Question: I have two closed QPolygonFs and I need to find out whether their edges (that is their contours) intersect. As these polygons may be included in one another, looking simply at the intersection of the polygons does not work.
PyQt5 has a built-in function for checking if a point is on the contourline of the polygon, contains(QPointF(x,y)). Thus, it seemed obvious to use this method for each point in the QPolygonF:
'''
def check_if_two_polygons_share_contour(polygon1,polygon2):
for i in range(polygon1.size()):
if polygon2.contains(QPointF(polygon1[i].x(),polygon1[i].y()))
print("polygon contours touch!")
return 1
return 0
'''
However, as my QPolygons are made up only of their cornerpoints, this does not work.
It seems like the logical next step to get all of the points that make up the QPolygonF's contour, and run the same function on it (iso polygon1.size()).
How should one go about this?
To illustrate the concept a bit better, the function should return 1 for the 1st, 4th and 5th illustration in the image below.

---
Edit: Added some code here to show that some of the suggested answers do not work.
Input:
Function suggested by @alec:
'''
def check_if_two_polygons_share_contour(polygon1,polygon2):
polygon = polygon1.intersected(polygon2)
return polygon and polygon not in (polygon1, polygon2)
'''
Logic suggested by @Yves Daoust:
'''
def line_intersection(line1, line2):
xdiff = (line1[0][0] - line1[1][0], line2[0][0] - line2[1][0])
ydiff = (line1[0][1] - line1[1][1], line2[0][1] - line2[1][1])
def det(a, b):
return a[0] * b[1] - a[1] * b[0]
div = det(xdiff, ydiff)
if div == 0:
# print("Weak Exception 67892: Lines do not interact (function line_intersection). Return <PHONE>,<PHONE>")
return <PHONE>, <PHONE>
# raise Exception('lines do not intersect')
d = (det(*line1), det(*line2))
x = det(d, xdiff) / div
y = det(d, ydiff) / div
return x, y
def check_if_two_polygons_share_contour(polygon1,polygon2):
for i in range(polygon1.size()):
if i != polygon1.size() - 1:
j = i + 1
point1 = [polygon1[i].x(), polygon1[i].y()]
point2 = [polygon1[j].x(), polygon1[j].y()]
for k in range(polygon2.size()):
if k != polygon2.size() - 1:
l = k + 1
point3 = [polygon2[k].x(), polygon2[k].y()]
point4 = [polygon2[l].x(), polygon2[l].y()]
value_ = line_intersection([point1, point2], [point3, point4])
if value_ != (<PHONE>, <PHONE>):
return 1
'''
UI
'''
import PyQt5
from PyQt5 import QtCore
import cv2
import numpy as np
import math
from scipy.ndimage.interpolation import rotate
import sys
import PyQt5
from PyQt5.QtCore import *#QPointF, QRectF
from PyQt5.QtGui import *#QPainterPath, QPolygonF, QBrush,QPen,QFont,QColor, QTransform
from PyQt5.QtWidgets import *#QApplication, QGraphicsScene, QGraphicsView, QGraphicsSimpleTextItem
import math
polycoords1_main_object=[PyQt5.QtCore.QPointF(1162.12, 302.37), PyQt5.QtCore.QPointF(1141.65, 304.13), PyQt5.QtCore.QPointF(1133.45, 307.05), PyQt5.QtCore.QPointF(1124.1, 315.83), PyQt5.QtCore.QPointF(1116.5, 332.2), PyQt5.QtCore.QPointF(1109.48, 365.54), PyQt5.QtCore.QPointF(1099.53, 396.53), PyQt5.QtCore.QPointF(1096.02, 419.93), PyQt5.QtCore.QPointF(1096.62, 457.94), PyQt5.QtCore.QPointF(1100.7, 464.96), PyQt5.QtCore.QPointF(1110.06, 471.98), PyQt5.QtCore.QPointF(1123.51, 471.4), PyQt5.QtCore.QPointF(1129.36, 467.3), PyQt5.QtCore.QPointF(1137.55, 466.13), PyQt5.QtCore.QPointF(1146.91, 466.72), PyQt5.QtCore.QPointF(1155.1, 470.23), PyQt5.QtCore.QPointF(1163.88, 464.38), PyQt5.QtCore.QPointF(1170.3, 450.93), PyQt5.QtCore.QPointF(1170.89, 431.62), PyQt5.QtCore.QPointF(1165.63, 414.07), PyQt5.QtCore.QPointF(1215.0, 448.0), PyQt5.QtCore.QPointF(1227.0, 443.0), PyQt5.QtCore.QPointF(1249.0, 388.0), PyQt5.QtCore.QPointF(1249.0, 362.0), PyQt5.QtCore.QPointF(1240.0, 336.0), PyQt5.QtCore.QPointF(1234.0, 310.0), PyQt5.QtCore.QPointF(1226.0, 288.0), PyQt5.QtCore.QPointF(1227.0, 275.0), PyQt5.QtCore.QPointF(1220.0, 257.0), PyQt5.QtCore.QPointF(1197.0, 247.0), PyQt5.QtCore.QPointF(1174.0, 249.0), PyQt5.QtCore.QPointF(1168.0, 260.0), PyQt5.QtCore.QPointF(1162.0, 278.0), PyQt5.QtCore.QPointF(1179.0, 273.0), PyQt5.QtCore.QPointF(1161.0, 287.0), PyQt5.QtCore.QPointF(1159.0, 291.0)]
polycoords2_secondary_not_touching=[PyQt5.QtCore.QPointF(1234.0, 395.0), PyQt5.QtCore.QPointF(1228.0, 411.0), PyQt5.QtCore.QPointF(1229.0, 417.0), PyQt5.QtCore.QPointF(1209.0, 408.0), PyQt5.QtCore.QPointF(1212.0, 392.0), PyQt5.QtCore.QPointF(1214.0, 390.0)]
polycoords3_secondary_touching = [PyQt5.QtCore.QPointF(1179.0, 401.0), PyQt5.QtCore.QPointF(1169.0, 407.0), PyQt5.QtCore.QPointF(1157.0, 424.0), PyQt5.QtCore.QPointF(1170.0, 448.0), PyQt5.QtCore.QPointF(1178.0, 446.0), PyQt5.QtCore.QPointF(1184.0, 442.0), PyQt5.QtCore.QPointF(1193.0, 434.0), PyQt5.QtCore.QPointF(1193.0, 421.0), PyQt5.QtCore.QPointF(1189.0, 412.0)]
polycoords4_secondary_touching_barely = [PyQt5.QtCore.QPointF(1116.0, 335.0), PyQt5.QtCore.QPointF(1115.0, 346.0), PyQt5.QtCore.QPointF(1111.0, 355.0), PyQt5.QtCore.QPointF(1107.0, 378.0), PyQt5.QtCore.QPointF(1129.0, 381.0), PyQt5.QtCore.QPointF(1130.0, 375.0), PyQt5.QtCore.QPointF(1139.0, 358.0), PyQt5.QtCore.QPointF(1139.0, 347.0), PyQt5.QtCore.QPointF(1141.0, 341.0), PyQt5.QtCore.QPointF(1141.0, 341.0)]
polygon1_main_object= QPolygonF(polycoords1_main_object)
polygon2_secondary_not_touching=QPolygonF(polycoords2_secondary_not_touching)
polygon3_secondary_touching = QPolygonF(polycoords3_secondary_touching)
polygon4_secondary_touching_barely = QPolygonF(polycoords4_secondary_touching_barely)
def main():
app = QApplication(sys.argv)
scene = QGraphicsScene()
view = QGraphicsView(scene)
a = check_if_two_polygons_share_contour(polygon1_main_object,polygon2_secondary_not_touching)
if a == 1:
print("polygon1_main_object and polygon2 touch")
else:
print("polygon1_main_object and polygon2 do not touch")
a = check_if_two_polygons_share_contour(polygon1_main_object, polygon3_secondary_touching)
if a == 1:
print("polygon1_main_object and polygon3 touch")
else:
print("polygon1_main_object and polygon3do not touch")
a = check_if_two_polygons_share_contour(polygon1_main_object, polygon4_secondary_touching_barely)
if a == 1:
print("polygon1_main_object and polygon4 touch")
else:
print("polygon1_main_object and polygon4 do not touch")
scene.addPolygon(polygon1_main_object,QPen(QColor(0, 20, 0)))
scene.addPolygon(polygon2_secondary_not_touching, QPen(QColor(240, 20, 0)))
scene.addPolygon(polygon3_secondary_touching, QPen(QColor(0, 20, 250)))
scene.addPolygon(polygon4_secondary_touching_barely, QPen(QColor(0, 250, 8)))
view.show()
sys.exit(app.exec_())
if __name__ == "__main__":
main()
'''
The solution as suggested by musicamante:
'''
def return_path_from_points(poly_coords_in):
path = QPainterPath()
path.moveTo(poly_coords_in[0])
for points in poly_coords_in:
path.lineTo(points)
path.lineTo(poly_coords_in[0])
return path
def check_if_two_polygons_share_contour(polygon_coords_a,polygon_coords_b):
path_a = return_path_from_points(polygon_coords_a)
path_b = return_path_from_points(polygon_coords_b)
if path_a.intersects(path_b):
return 1
else:
return 0
'''
and ofcourse one needs to edit check_if_two_polygons_share_contour in the UI file to include polycoords iso polygons 'check_if_two_polygons_share_contour(polygon1_main_object,polygon2_secondary_not_touching) ---> check_if_two_polygons_share_contour(polycoords1_main_object, polycoords2_secondary_not_touching)'
output for all cases:
'''
polygon1_main_object and polygon2 touch
polygon1_main_object and polygon3 touch
polygon1_main_object and polygon4 touch
'''
'''
polygon1_main_object and polygon2 do not touch
polygon1_main_object and polygon3 touch
polygon1_main_object and polygon4 touch
'''
<URL>
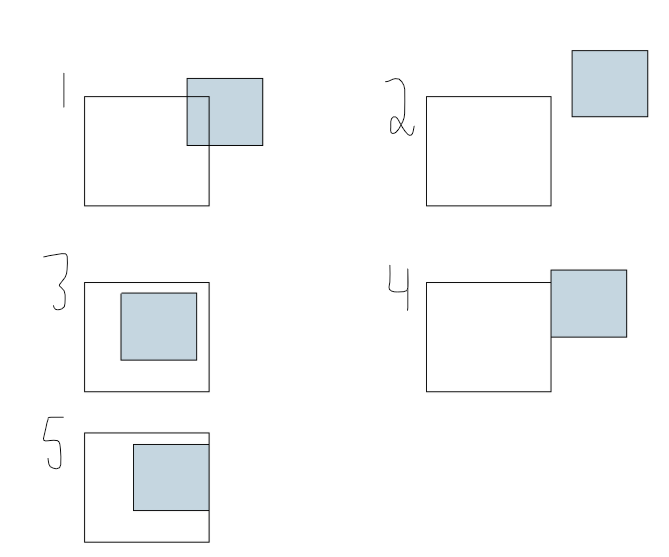
Answer: If you need to verify the interception but the containement, you have to check for both; the following should suffice:
'''
def check_if_two_polygons_share_contour(p1, p2):
path1 = QPainterPath()
path1.addPolygon(p1)
path2 = QPainterPath()
path2.addPolygon(p2)
return path1.intersects(path2) and not (
path1.contains(path2) or path2.contains(path1))
'''